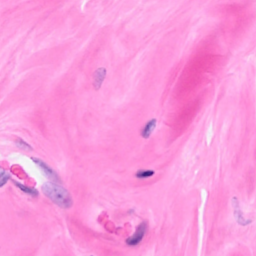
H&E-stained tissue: Breast